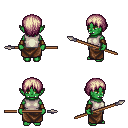
a pixel art fantasy rpg character, female body template, orc, green skin, white sleeveless shirt, robe skirt, white blonde plain hairstyle, leather bracers, spear, four views (front, back, left, right), 2x2 character sprite sheet, small pixel art, hard edges, no anti-aliasing